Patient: sex M, age 48
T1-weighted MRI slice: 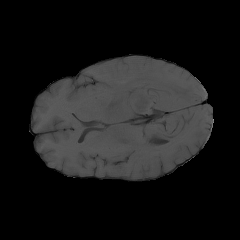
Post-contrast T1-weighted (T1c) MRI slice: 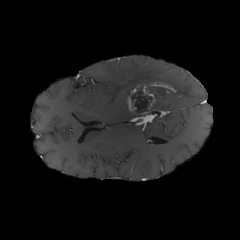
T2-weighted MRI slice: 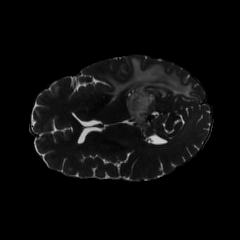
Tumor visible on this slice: yes
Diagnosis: Glioblastoma, IDH-wildtype
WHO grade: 4